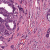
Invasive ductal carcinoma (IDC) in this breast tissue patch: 1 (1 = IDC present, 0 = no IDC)